Field crop: maize
Growth stage: 1
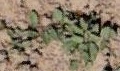
Species: convolvulus